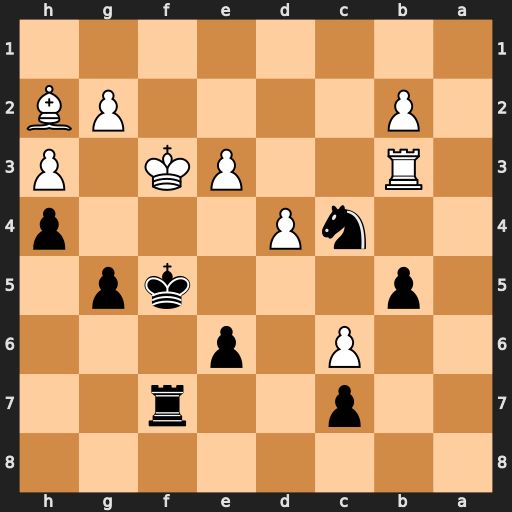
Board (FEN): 8/2p2r2/2P1p3/1p3kp1/2nP3p/1R2PK1P/1P4PB/8
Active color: b
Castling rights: -
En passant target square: -
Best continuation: Nd2+ Ke2 Nxb3